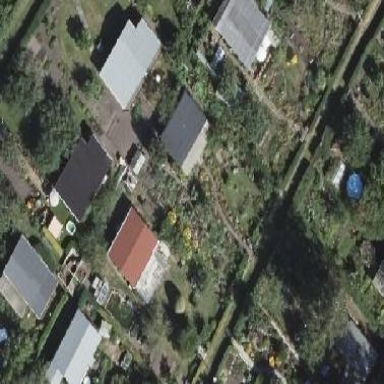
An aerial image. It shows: Plot in the allotments.